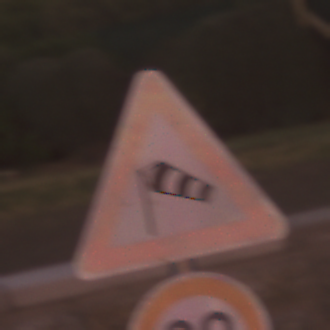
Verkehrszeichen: SeitenwindVonLinks
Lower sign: Geschwindigkeit30
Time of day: SunriseSunset
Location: Outdoor (Urban)
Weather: PartlyCloudy
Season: NotSpecified
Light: Natural